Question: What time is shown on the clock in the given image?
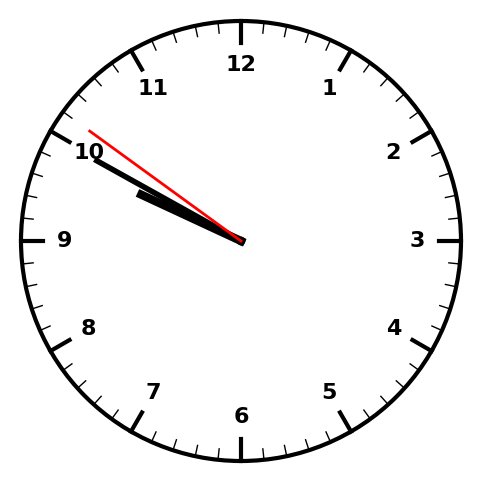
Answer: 09:49:51